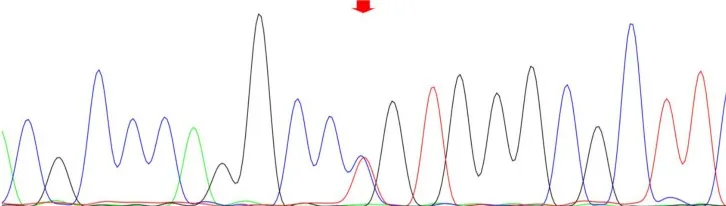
Sanger sequencing of the TRPV4 gene locus in the proband and the proband's parents. The proband.
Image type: chart (chart)